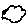
Label: cloud